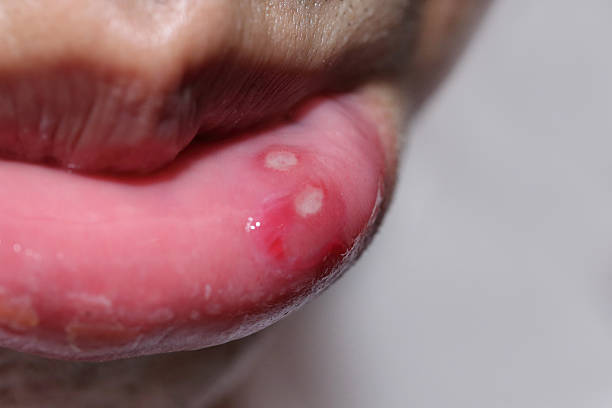
Condition: Mouth Ulcer